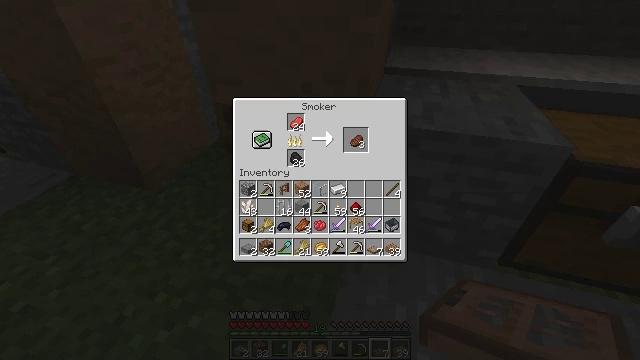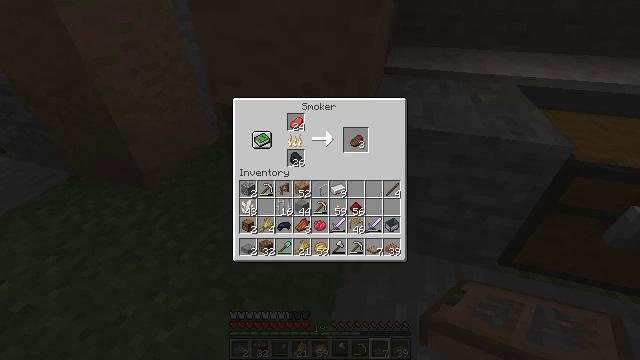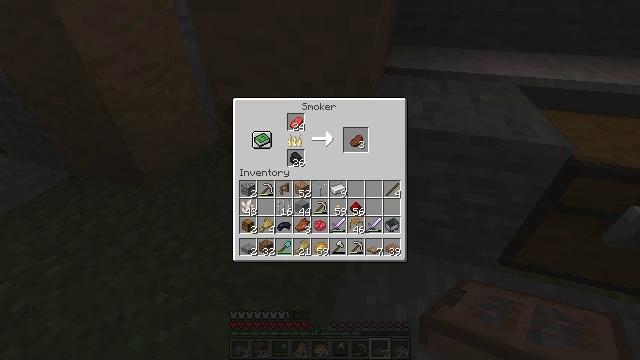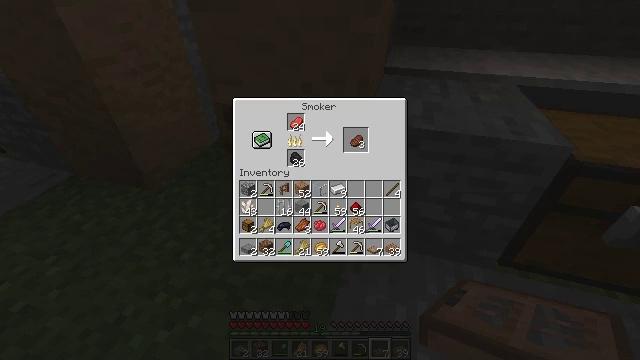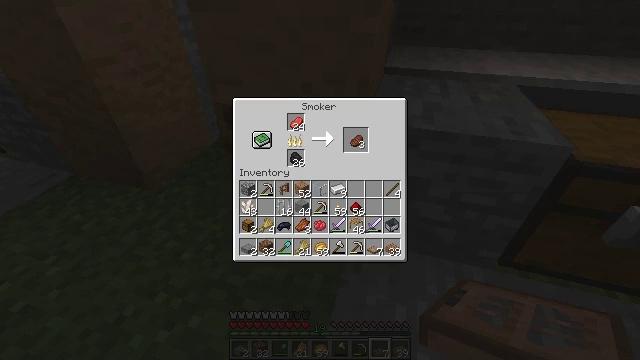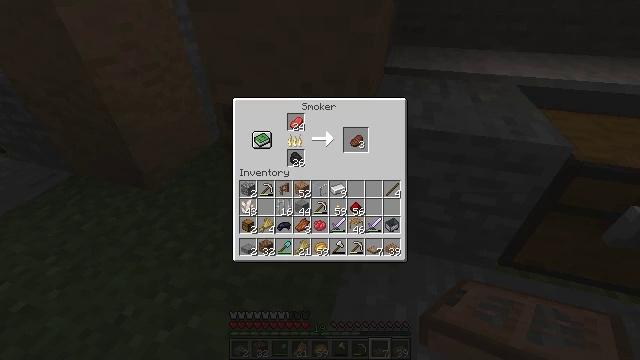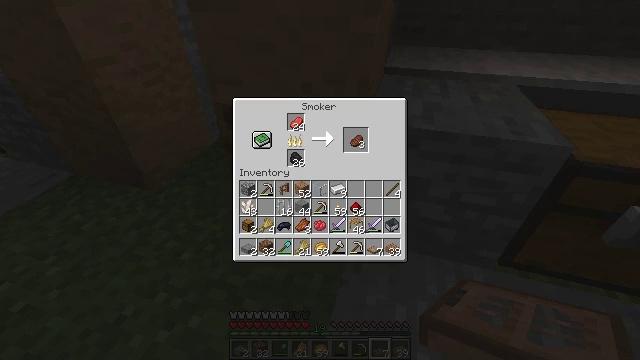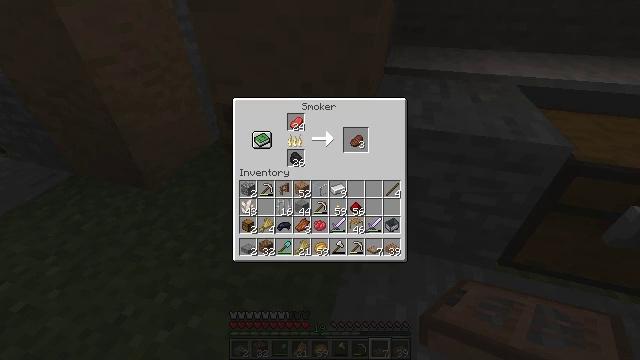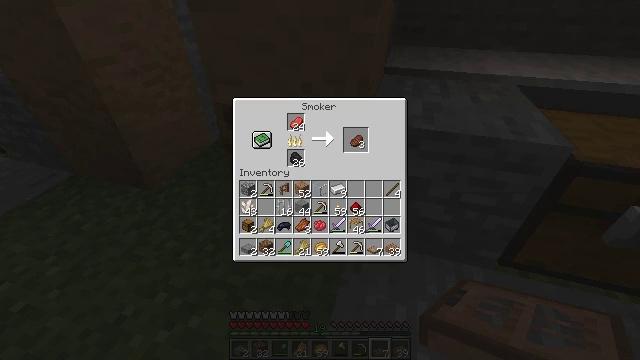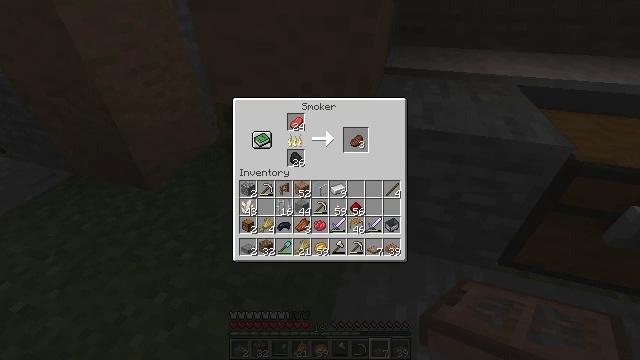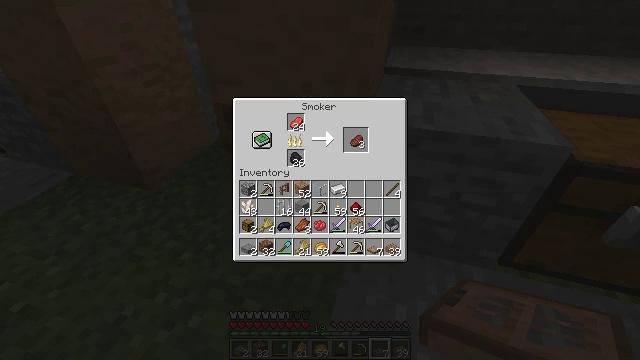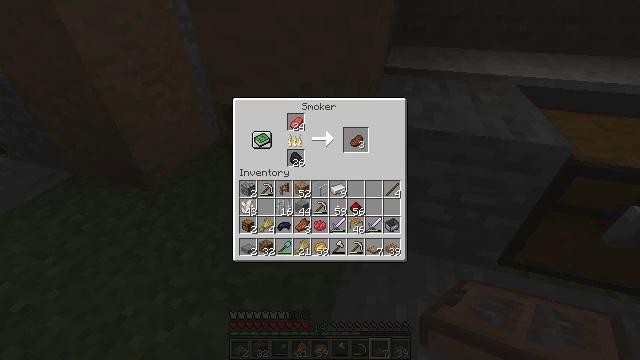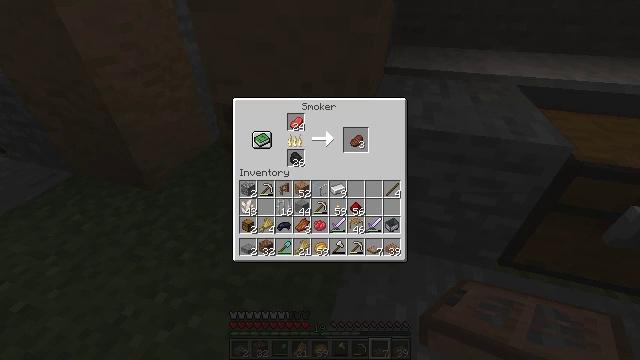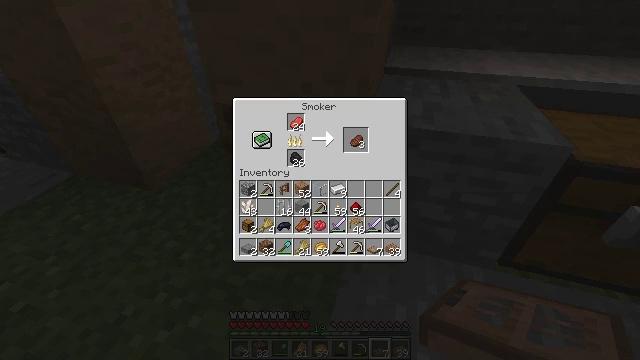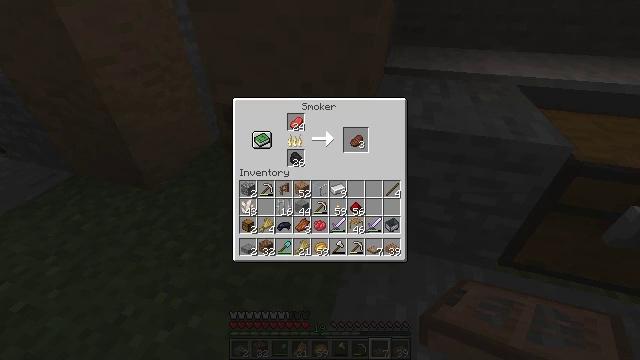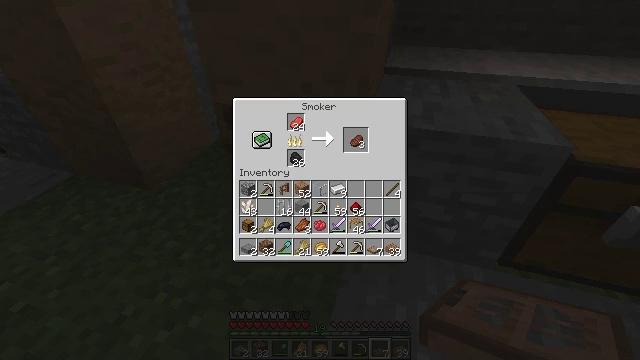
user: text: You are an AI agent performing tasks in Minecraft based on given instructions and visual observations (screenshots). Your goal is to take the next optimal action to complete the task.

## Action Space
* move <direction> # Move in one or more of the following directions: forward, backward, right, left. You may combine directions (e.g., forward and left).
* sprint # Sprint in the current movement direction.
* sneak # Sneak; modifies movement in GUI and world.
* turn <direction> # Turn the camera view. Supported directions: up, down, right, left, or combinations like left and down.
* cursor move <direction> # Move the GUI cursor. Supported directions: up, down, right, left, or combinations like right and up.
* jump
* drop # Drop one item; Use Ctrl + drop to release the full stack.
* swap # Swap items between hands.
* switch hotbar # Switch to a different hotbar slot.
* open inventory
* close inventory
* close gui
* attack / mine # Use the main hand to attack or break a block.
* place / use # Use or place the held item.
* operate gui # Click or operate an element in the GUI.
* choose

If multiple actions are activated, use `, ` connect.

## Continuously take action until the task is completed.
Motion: motion action
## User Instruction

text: Break the stripped jungle log.
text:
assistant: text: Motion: open gui
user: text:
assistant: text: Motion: no_op
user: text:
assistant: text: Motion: no_op
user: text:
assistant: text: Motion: no_op
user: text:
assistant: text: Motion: no_op
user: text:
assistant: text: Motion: no_op
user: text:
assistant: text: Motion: no_op
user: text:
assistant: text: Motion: no_op
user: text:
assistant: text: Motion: no_op
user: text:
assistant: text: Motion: no_op
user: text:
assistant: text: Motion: no_op
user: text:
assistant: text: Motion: no_op
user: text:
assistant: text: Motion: no_op
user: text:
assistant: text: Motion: no_op
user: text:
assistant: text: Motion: no_op
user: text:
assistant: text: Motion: no_op
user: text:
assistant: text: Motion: no_op
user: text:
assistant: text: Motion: no_op
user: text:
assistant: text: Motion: no_op
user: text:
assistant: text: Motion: no_op
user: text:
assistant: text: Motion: no_op
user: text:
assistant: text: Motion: no_op
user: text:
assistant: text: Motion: no_op
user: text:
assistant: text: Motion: no_op
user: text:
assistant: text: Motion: no_op
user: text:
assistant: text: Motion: no_op
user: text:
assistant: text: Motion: no_op
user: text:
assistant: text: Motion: no_op
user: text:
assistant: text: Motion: no_op
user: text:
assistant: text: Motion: no_op